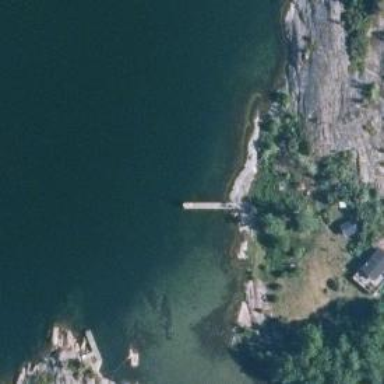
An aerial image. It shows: Man-made pier.